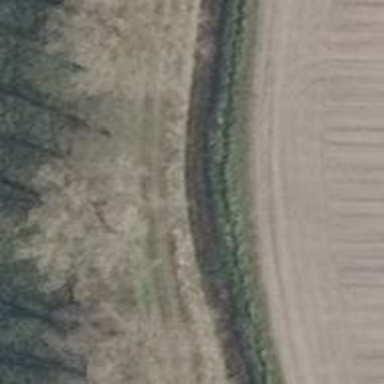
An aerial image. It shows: Row of deciduous broadleaved trees.